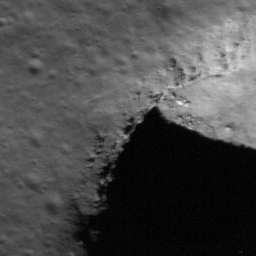
Pit: Compton Pit
Host crater: Compton Crater
Host type: impact_melt
Lunar coordinates: latitude 56.225, longitude 106.196